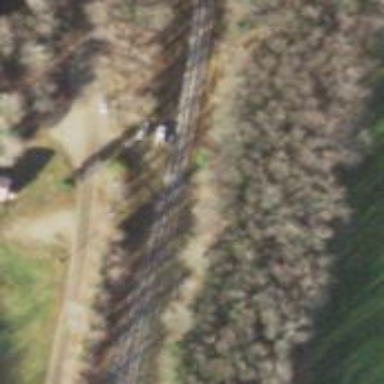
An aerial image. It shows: Railway track.